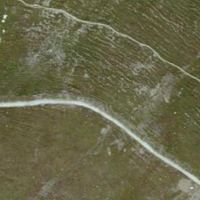
EUNIS habitat code: 26
Species observed at this site:
Bartsia alpina